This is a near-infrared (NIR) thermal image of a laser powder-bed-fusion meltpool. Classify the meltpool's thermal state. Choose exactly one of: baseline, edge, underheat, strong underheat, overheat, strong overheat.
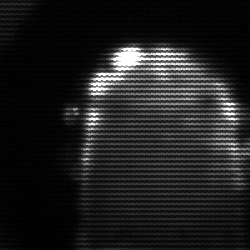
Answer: baseline